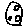
Label: moon